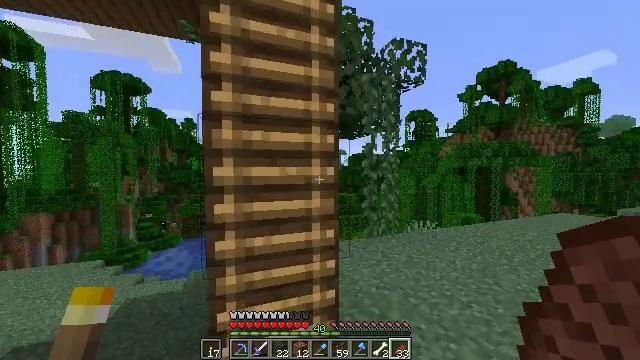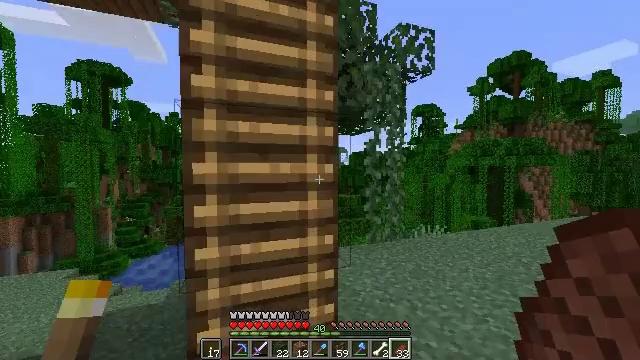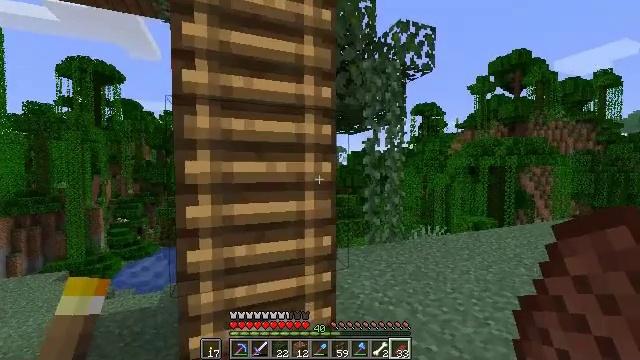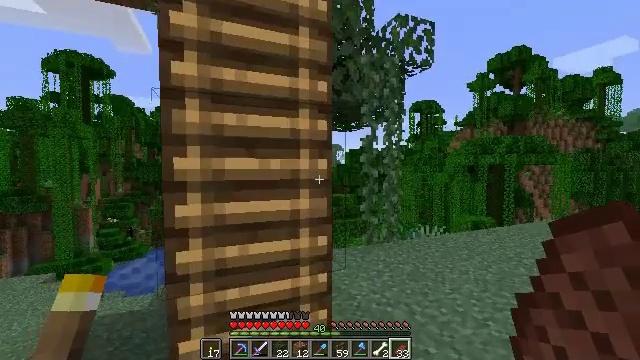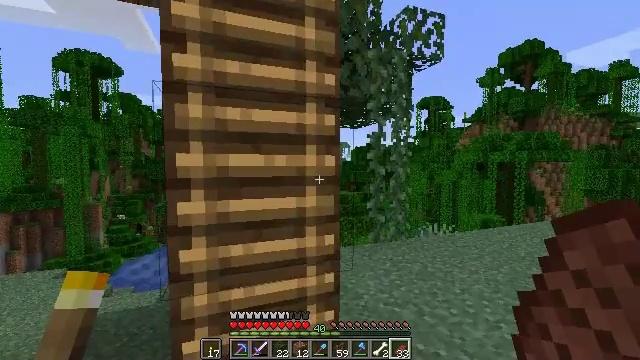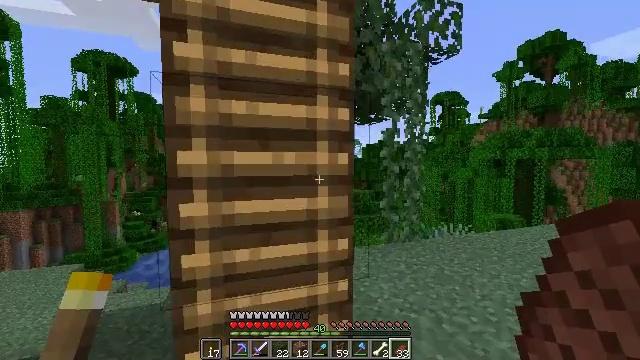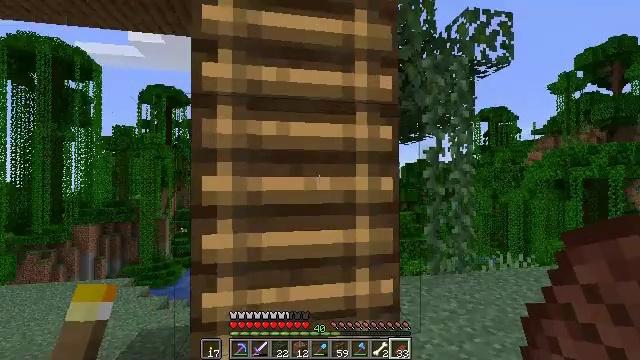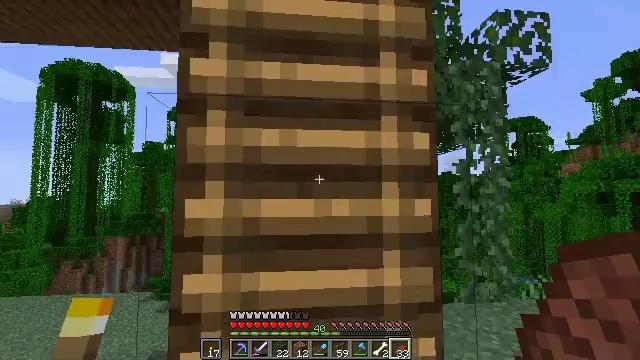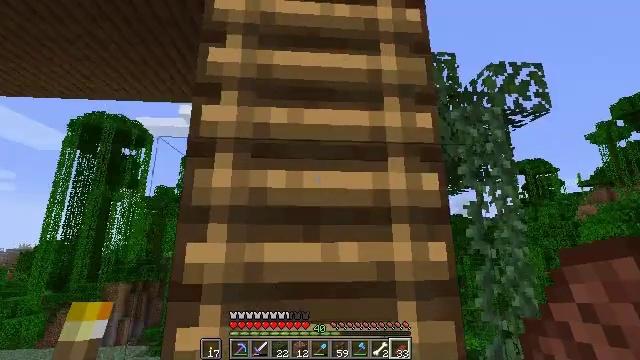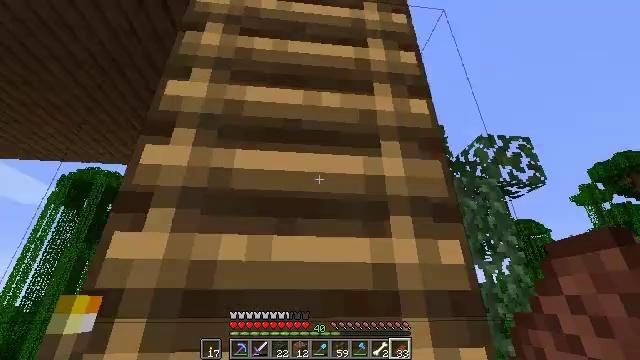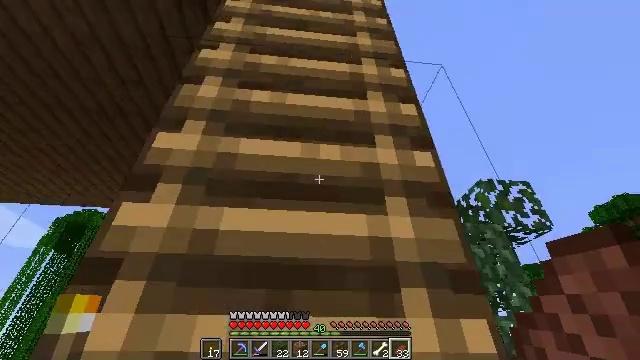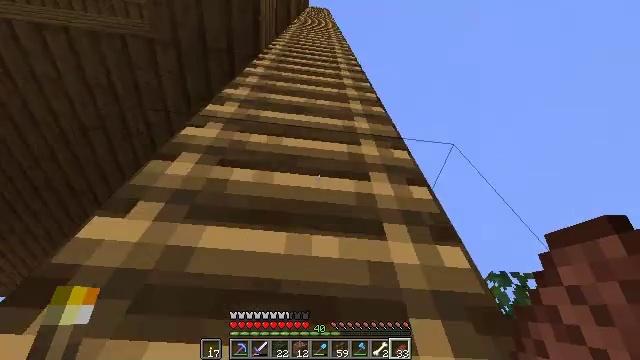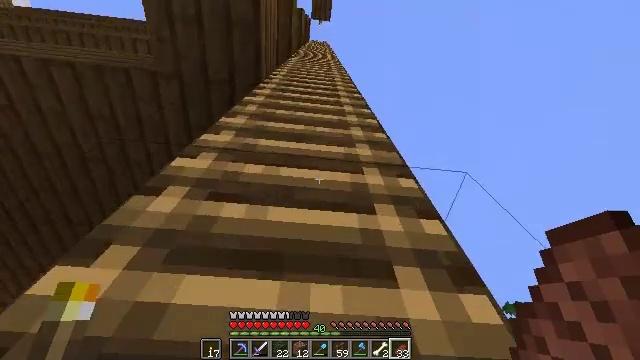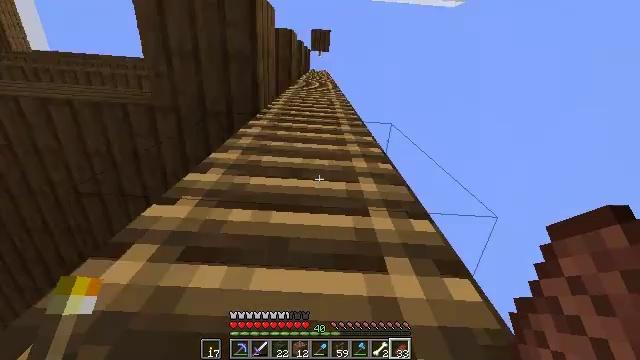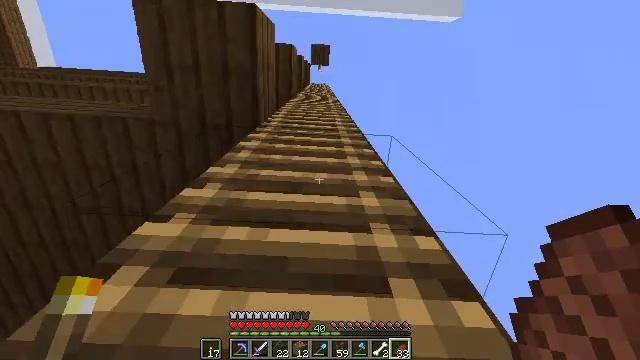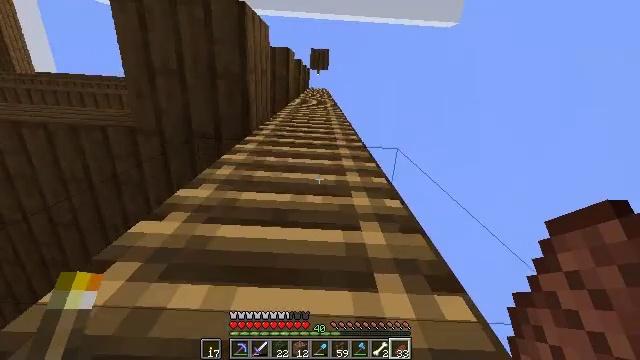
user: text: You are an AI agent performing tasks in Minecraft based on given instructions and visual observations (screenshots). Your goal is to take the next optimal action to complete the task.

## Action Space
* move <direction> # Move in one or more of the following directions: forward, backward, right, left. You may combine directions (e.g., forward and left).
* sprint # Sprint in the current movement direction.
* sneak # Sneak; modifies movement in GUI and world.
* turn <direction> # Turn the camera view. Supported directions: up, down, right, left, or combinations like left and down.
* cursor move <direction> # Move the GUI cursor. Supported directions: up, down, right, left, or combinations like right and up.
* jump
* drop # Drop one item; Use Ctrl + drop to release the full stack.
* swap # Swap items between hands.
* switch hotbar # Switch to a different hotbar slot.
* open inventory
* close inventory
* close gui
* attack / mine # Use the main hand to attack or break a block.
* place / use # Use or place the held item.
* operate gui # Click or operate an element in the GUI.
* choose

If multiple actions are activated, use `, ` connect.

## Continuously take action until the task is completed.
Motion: motion action
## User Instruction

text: Transform spruce logs into planks in your crafting grid.
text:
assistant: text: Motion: no_op
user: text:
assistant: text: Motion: no_op
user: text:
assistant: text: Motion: no_op
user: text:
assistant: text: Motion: move forward, turn left
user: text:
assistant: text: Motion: move forward, turn left
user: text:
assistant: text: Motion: move forward, turn left and up
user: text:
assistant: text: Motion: move forward, turn left and up
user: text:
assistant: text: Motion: move forward, turn left and up
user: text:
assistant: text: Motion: move forward, turn right and up, jump
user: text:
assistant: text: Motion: move forward, turn up, jump
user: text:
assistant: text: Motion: move forward, turn up, jump
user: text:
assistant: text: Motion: move forward, turn left and up, jump
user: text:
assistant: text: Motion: move forward, turn left and up, jump
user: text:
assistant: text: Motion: move forward, turn up, jump
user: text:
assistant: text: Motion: move forward, sprint, jump
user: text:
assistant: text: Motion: move forward, sprint, jump
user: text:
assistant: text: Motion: move forward, sprint, jump
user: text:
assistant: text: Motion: move forward, sprint, jump
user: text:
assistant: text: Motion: move forward, sprint, turn left and up, jump
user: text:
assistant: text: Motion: move forward, turn left and up, jump
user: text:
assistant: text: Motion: move forward, turn left, jump
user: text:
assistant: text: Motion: move forward, sprint, jump
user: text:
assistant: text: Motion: move forward, sprint, jump
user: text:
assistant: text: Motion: move forward, sprint, jump
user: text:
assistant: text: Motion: move forward, sprint, jump
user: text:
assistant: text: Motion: move forward, turn right and up, jump
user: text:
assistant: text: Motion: move forward, turn right, jump
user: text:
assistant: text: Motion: move forward, sprint, jump
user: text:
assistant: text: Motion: move forward, sprint, turn right, jump
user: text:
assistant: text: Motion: move forward, sprint, turn right and up, jump